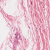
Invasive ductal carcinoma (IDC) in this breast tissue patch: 0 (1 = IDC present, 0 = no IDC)